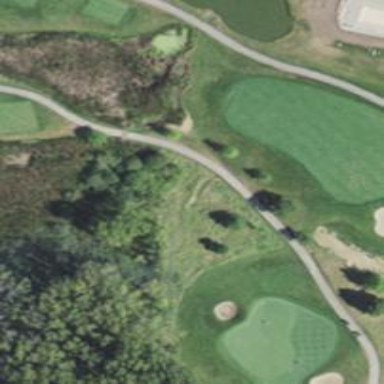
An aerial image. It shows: Service road designated as golf cart path.